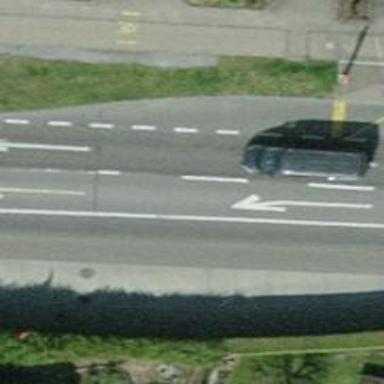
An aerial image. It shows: Public transport stop position.